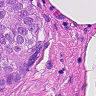
Metastatic tissue present: yes